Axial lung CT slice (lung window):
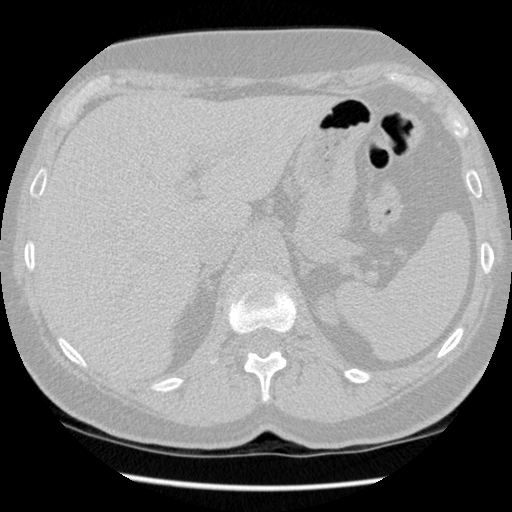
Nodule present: no